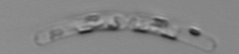
Label: Guinardia_striata